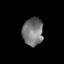
Tissue: skin
Cell type: Epithelial cells
Senescence score: 0.2253
Nuclear area (px): 561
Mean DAPI intensity: 117.132